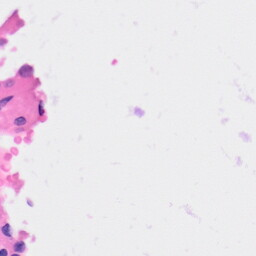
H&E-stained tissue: Kidney